Question: On a UIView that shows a circle image (needs to stay interactive), how would you prevent the area out side of the circle from receiving any user interactions, so the other ui under that view will still be active?
i tried masking the UIView with CGPath but that didn't help.
any ideas?
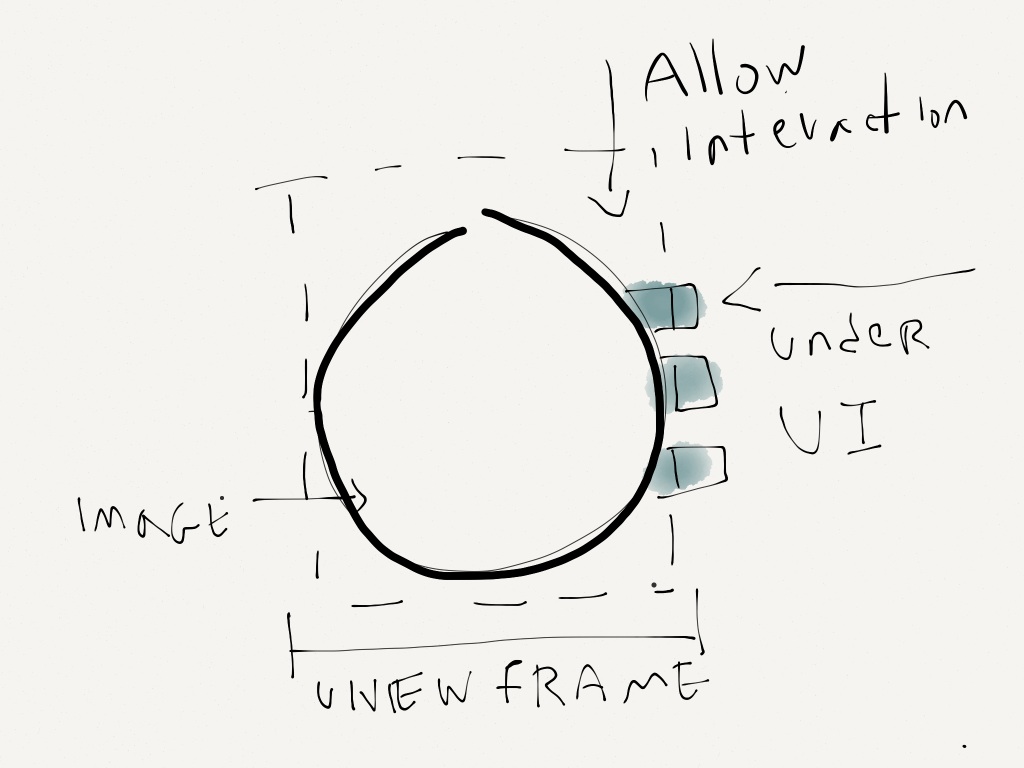
Answer: Since a touch event bubble down in the view hierarchy, as a UIView, you can check if a touch event is relevant to you, if it is not just return NO and that event will travel down to the next UIView in the hierarchy
'''
- (BOOL)pointInside:(CGPoint)point withEvent:(UIEvent *)event
{
for (UIView * view in [self subviews]) {
if ([view pointInside:[self convertPoint:point toView:view] withEvent:event]) {
return YES;
}
}
return NO;
}
'''